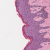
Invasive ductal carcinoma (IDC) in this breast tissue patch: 0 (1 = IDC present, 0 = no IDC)